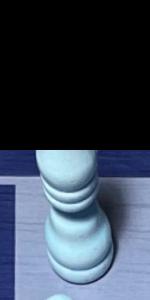
Label: Bishop_White